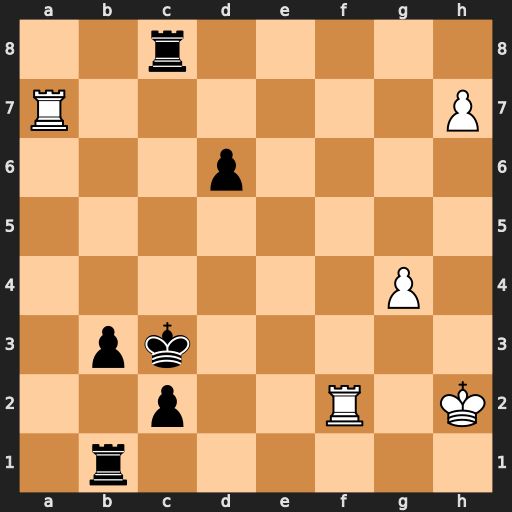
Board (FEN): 2r5/R6P/3p4/8/6P1/1pk5/2p2R1K/1r6
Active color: w
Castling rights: -
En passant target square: -
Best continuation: Rc7+ Rxc7 h8=Q+ Kb4 Qb8+ Ka4 Qxc7